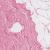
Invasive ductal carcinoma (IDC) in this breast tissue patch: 0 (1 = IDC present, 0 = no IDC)